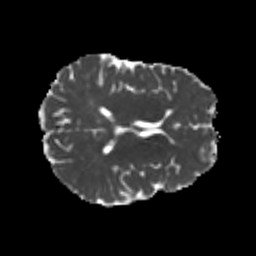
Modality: MD
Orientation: axial
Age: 22
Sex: male
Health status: healthy
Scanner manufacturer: philips
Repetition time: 7.386 s
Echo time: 0.08599 s